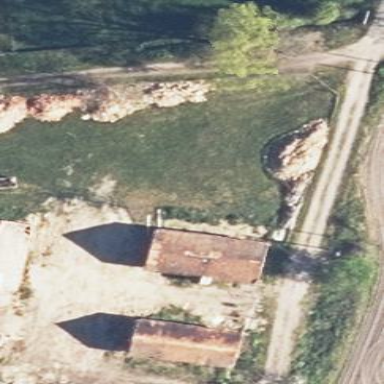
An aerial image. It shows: Ruins of building.